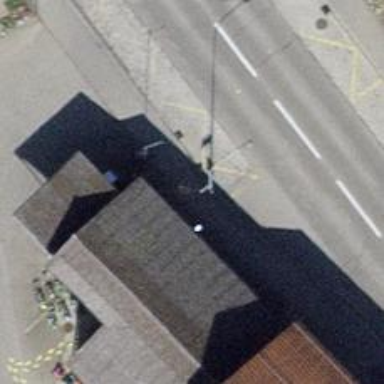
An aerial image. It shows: Bus stop with platform for public transport.